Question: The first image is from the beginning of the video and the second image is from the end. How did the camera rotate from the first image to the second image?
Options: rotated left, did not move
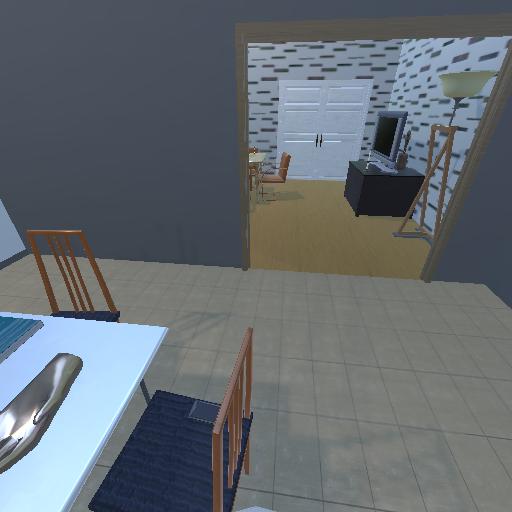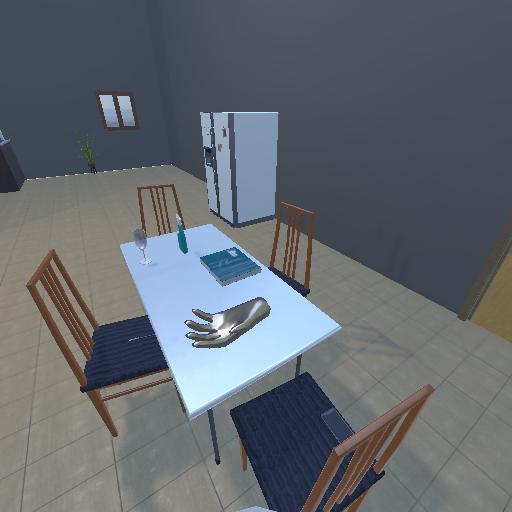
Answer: rotated left